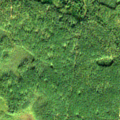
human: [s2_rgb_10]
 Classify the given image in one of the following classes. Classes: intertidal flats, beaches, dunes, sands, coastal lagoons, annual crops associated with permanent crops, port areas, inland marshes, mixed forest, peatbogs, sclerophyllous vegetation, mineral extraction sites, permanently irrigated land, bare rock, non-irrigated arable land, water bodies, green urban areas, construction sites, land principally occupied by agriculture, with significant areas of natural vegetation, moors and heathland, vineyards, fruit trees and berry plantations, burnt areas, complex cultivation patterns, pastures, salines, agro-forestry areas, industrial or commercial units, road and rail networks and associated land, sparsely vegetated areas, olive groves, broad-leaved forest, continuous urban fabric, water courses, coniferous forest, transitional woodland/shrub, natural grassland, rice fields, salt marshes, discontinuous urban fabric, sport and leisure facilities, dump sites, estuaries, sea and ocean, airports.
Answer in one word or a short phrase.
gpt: coniferous forest, mixed forest, peatbogs